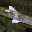
Label: 2